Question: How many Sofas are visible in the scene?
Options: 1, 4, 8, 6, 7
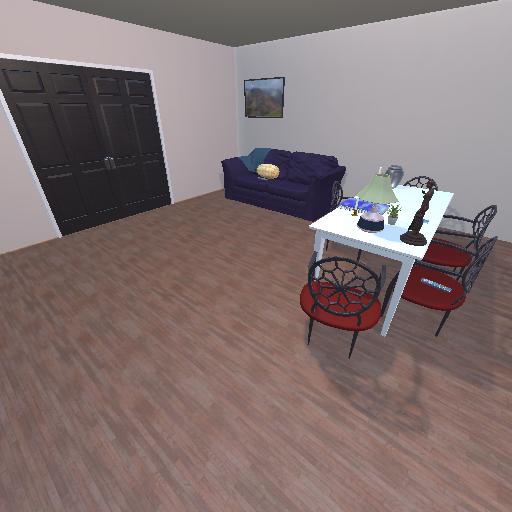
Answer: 1